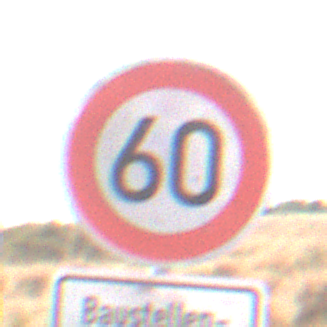
Verkehrszeichen: Geschwindigkeit60
Zusatzzeichen unten: HinweiseAufGefahrenDurchVerbaleAngabe2
Umgebung: Outdoor, Nature
Tageszeit: Midday
Wetter: PartlyCloudy
Licht: Natural
Jahreszeit: NotSpecified
Kontrast: HighContrast